Field crop: maize
Growth stage: 2
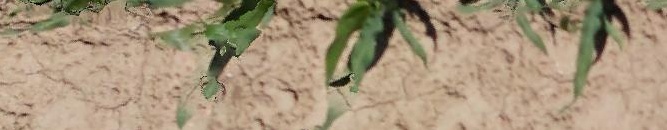
Species: maize